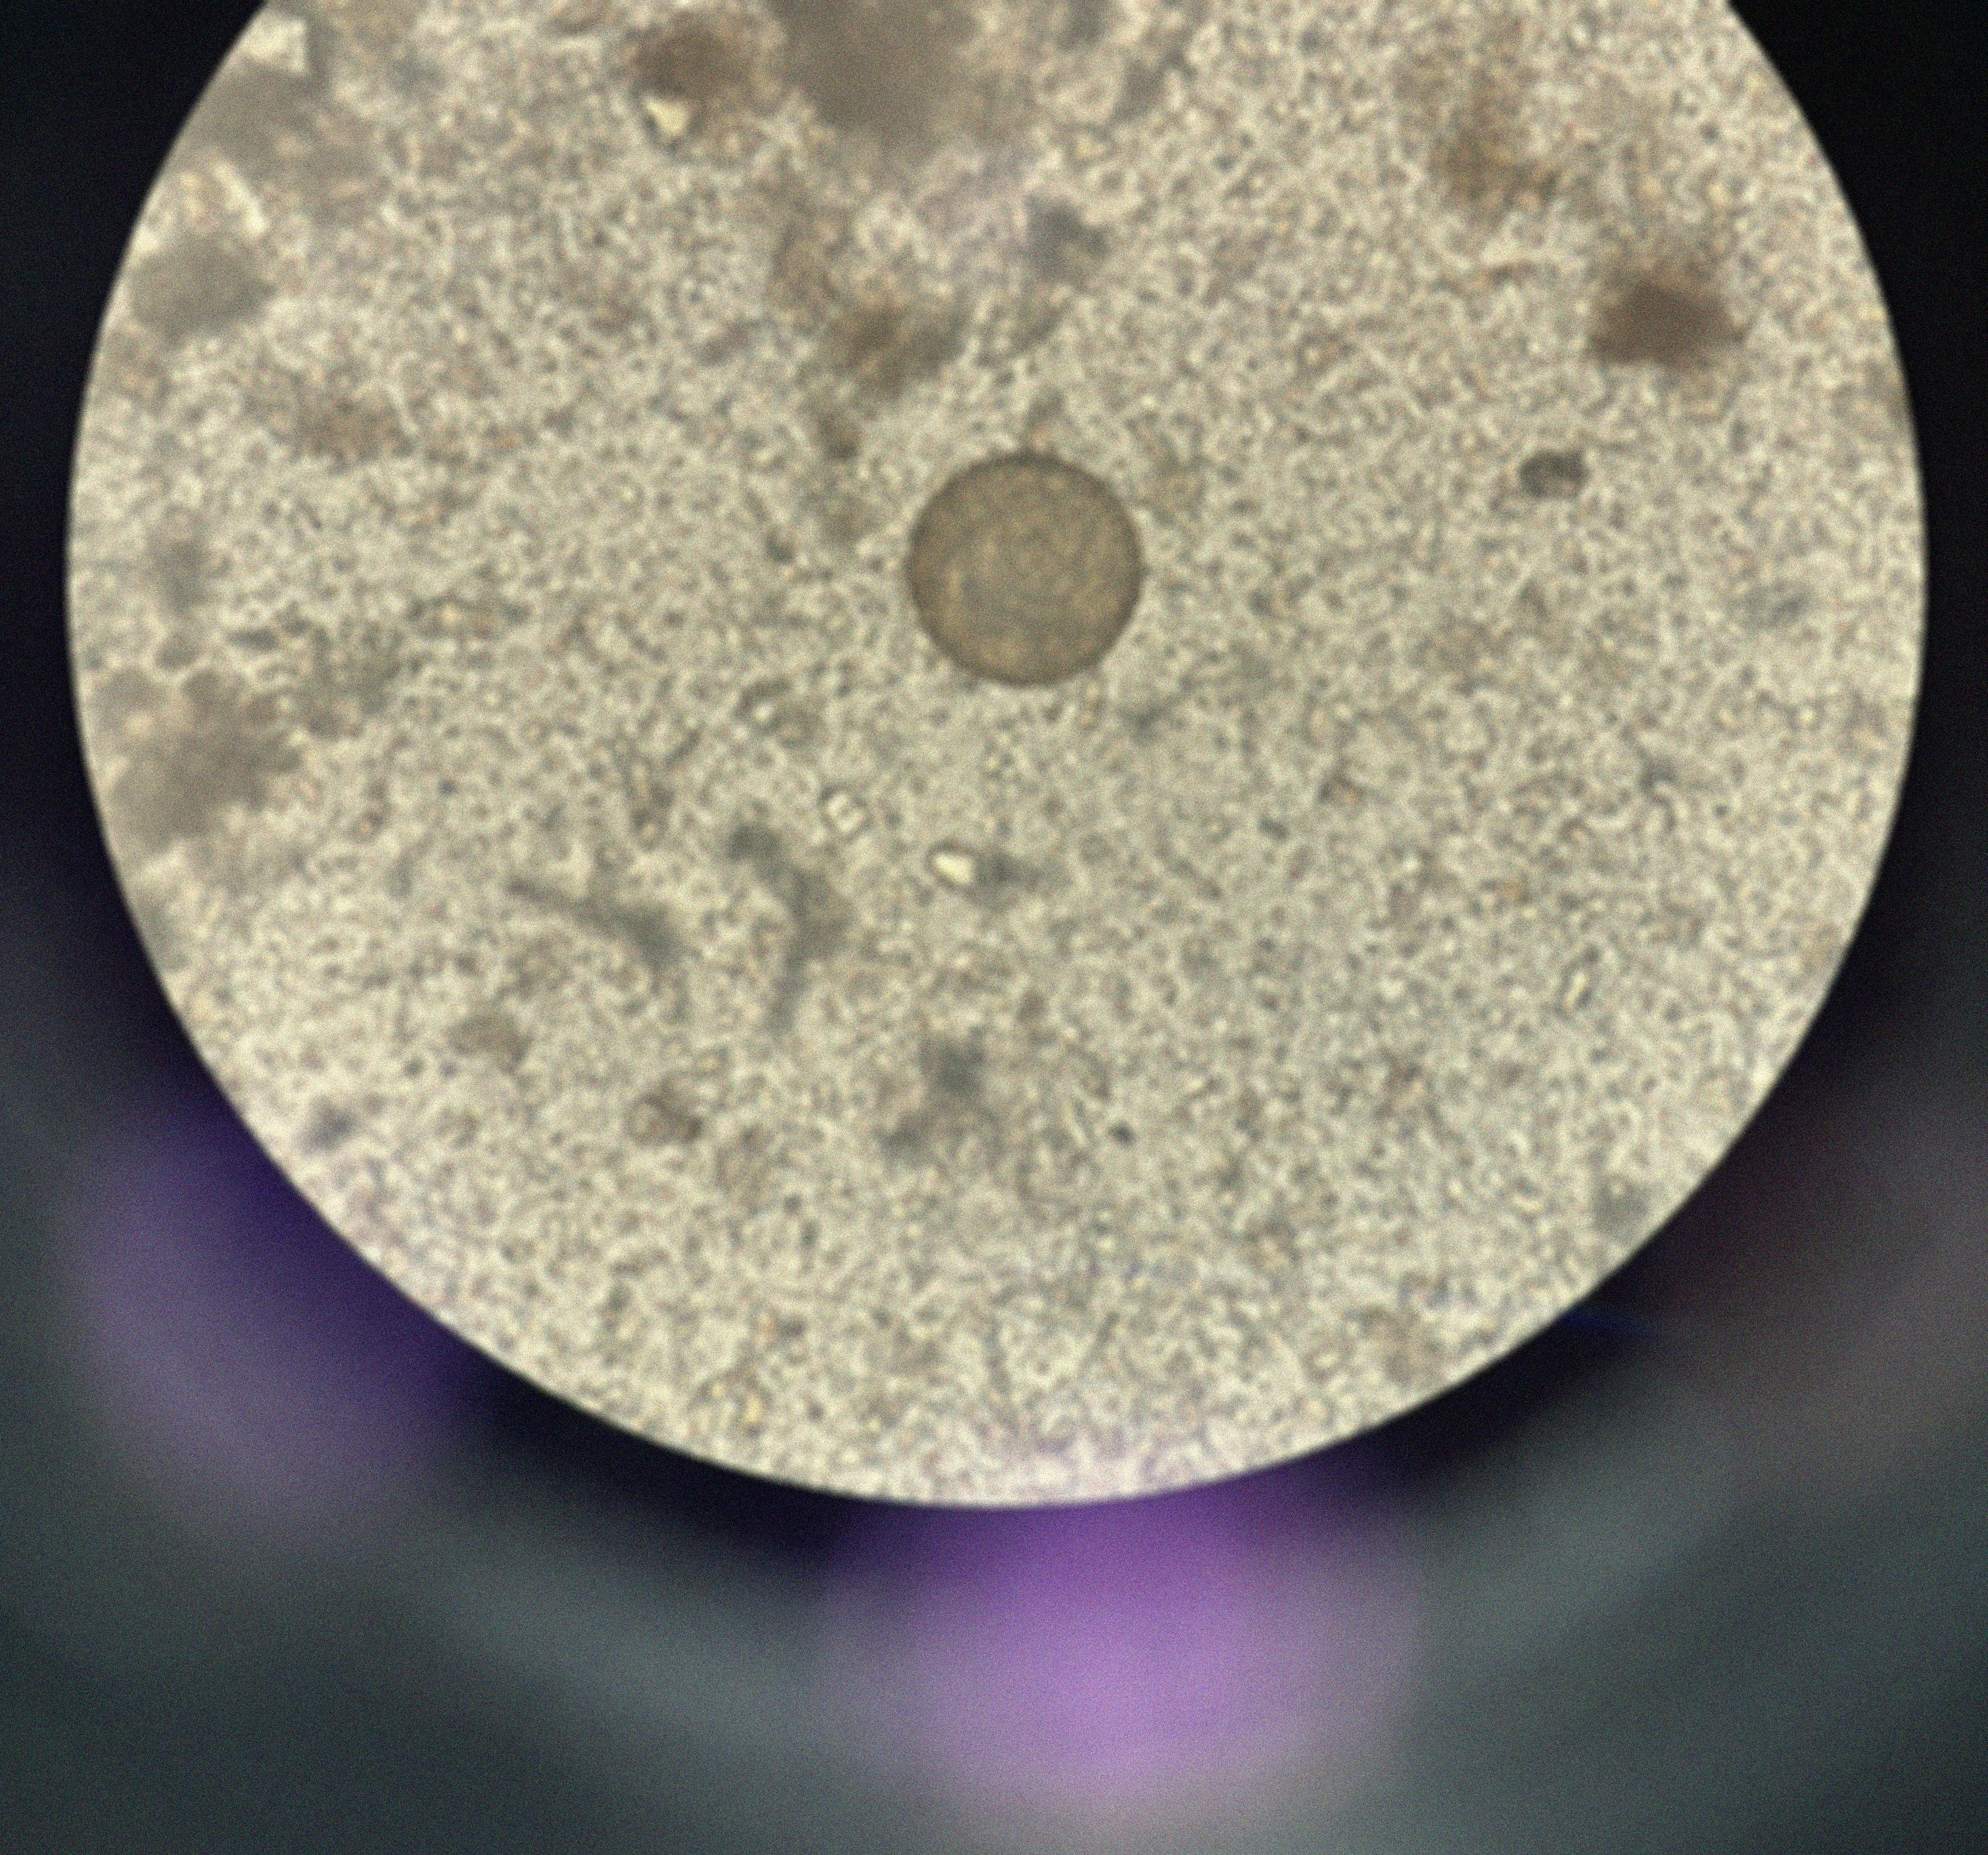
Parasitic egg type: Hymenolepis diminuta